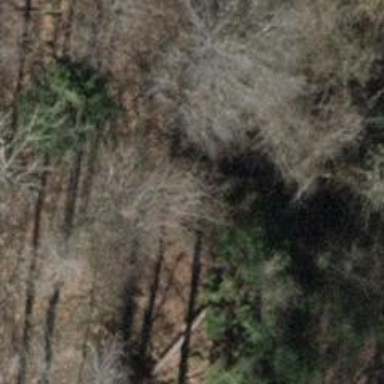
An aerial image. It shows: Cliff in nature.